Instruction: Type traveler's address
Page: traveler
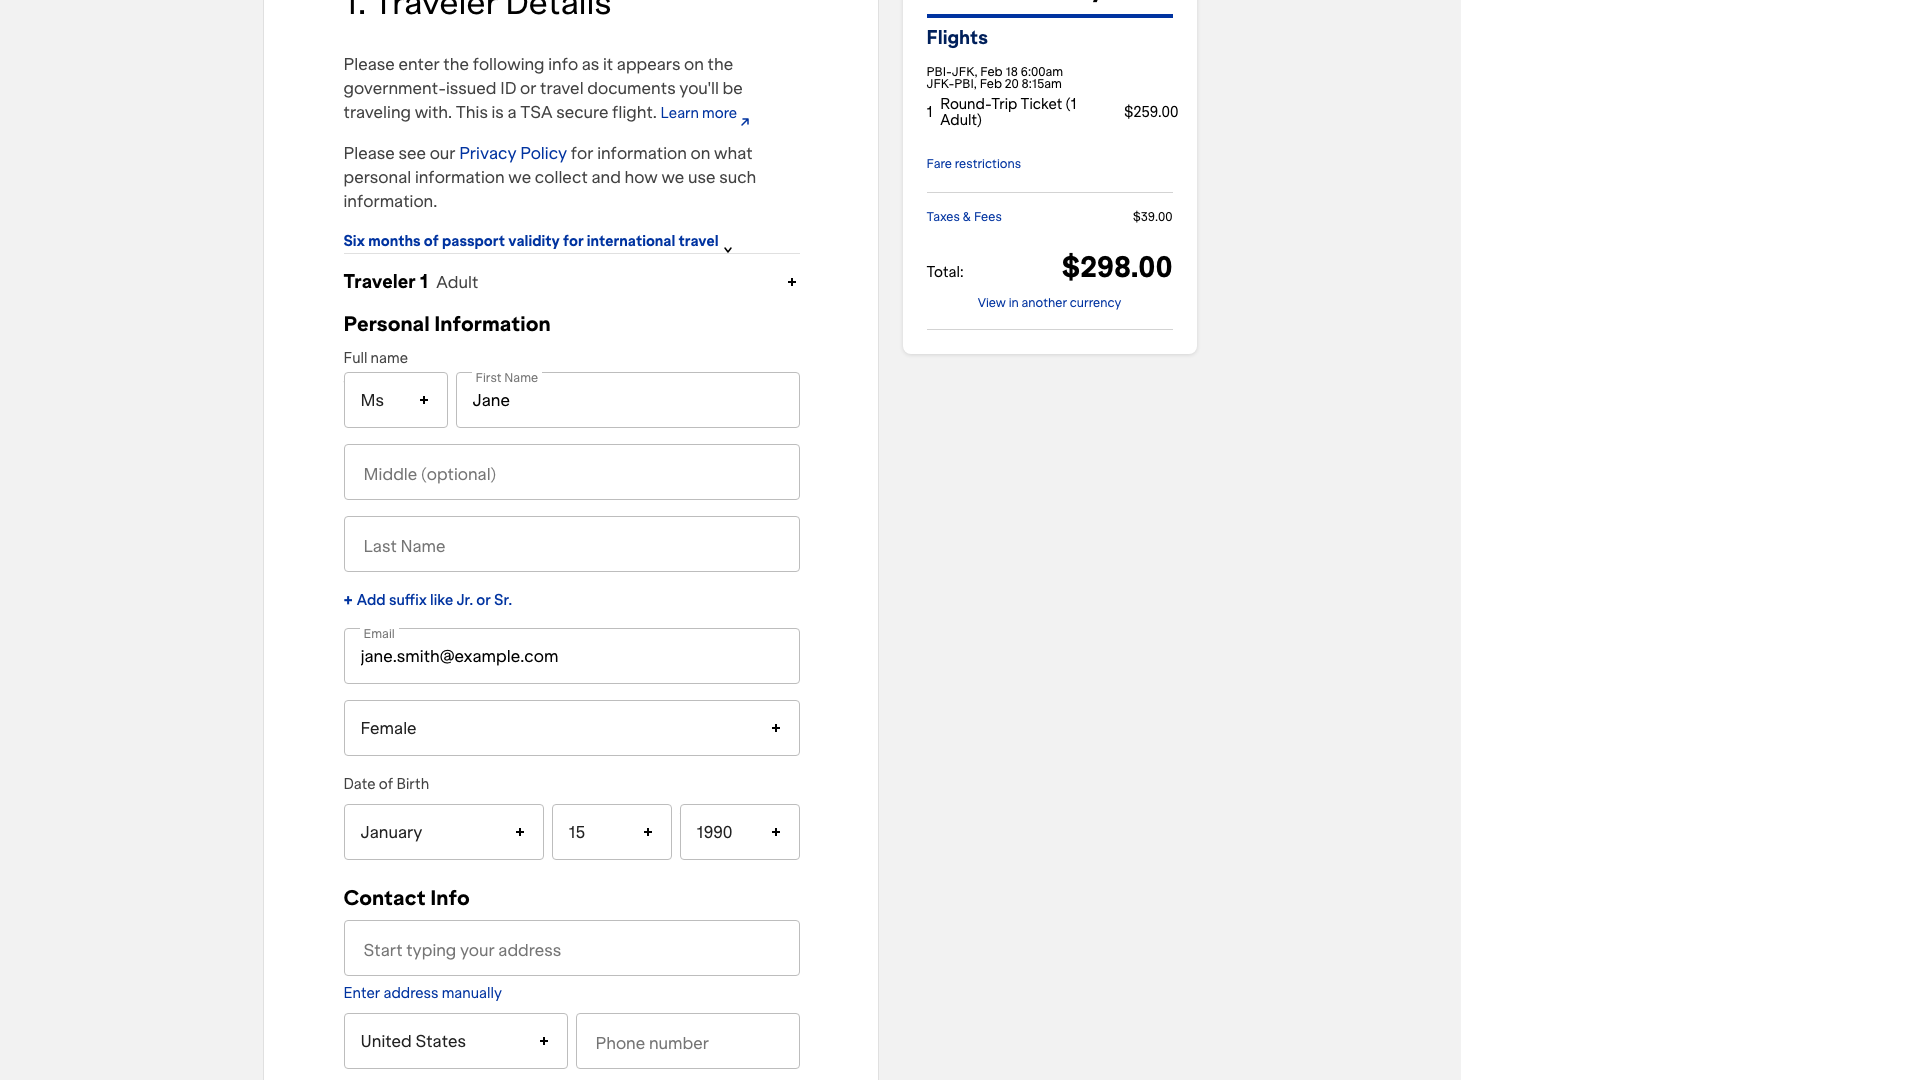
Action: type